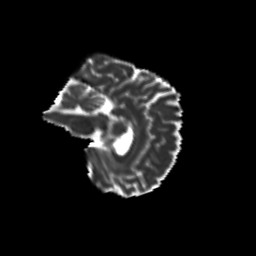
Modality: T2w
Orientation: sagittal
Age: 59
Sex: female
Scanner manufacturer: siemens
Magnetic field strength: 3 T
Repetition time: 8.6 s
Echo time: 0.095 s